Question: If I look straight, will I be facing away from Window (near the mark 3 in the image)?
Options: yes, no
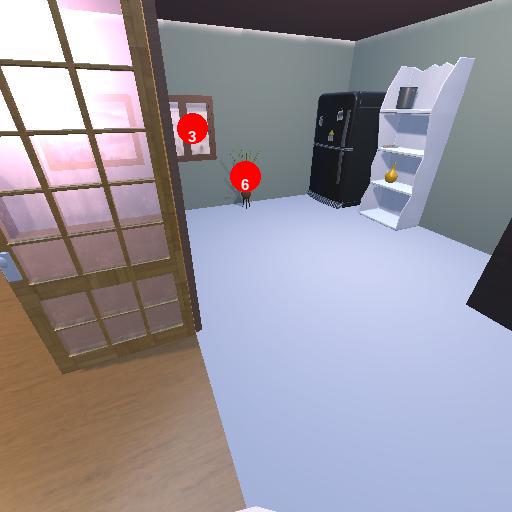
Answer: yes